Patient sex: M
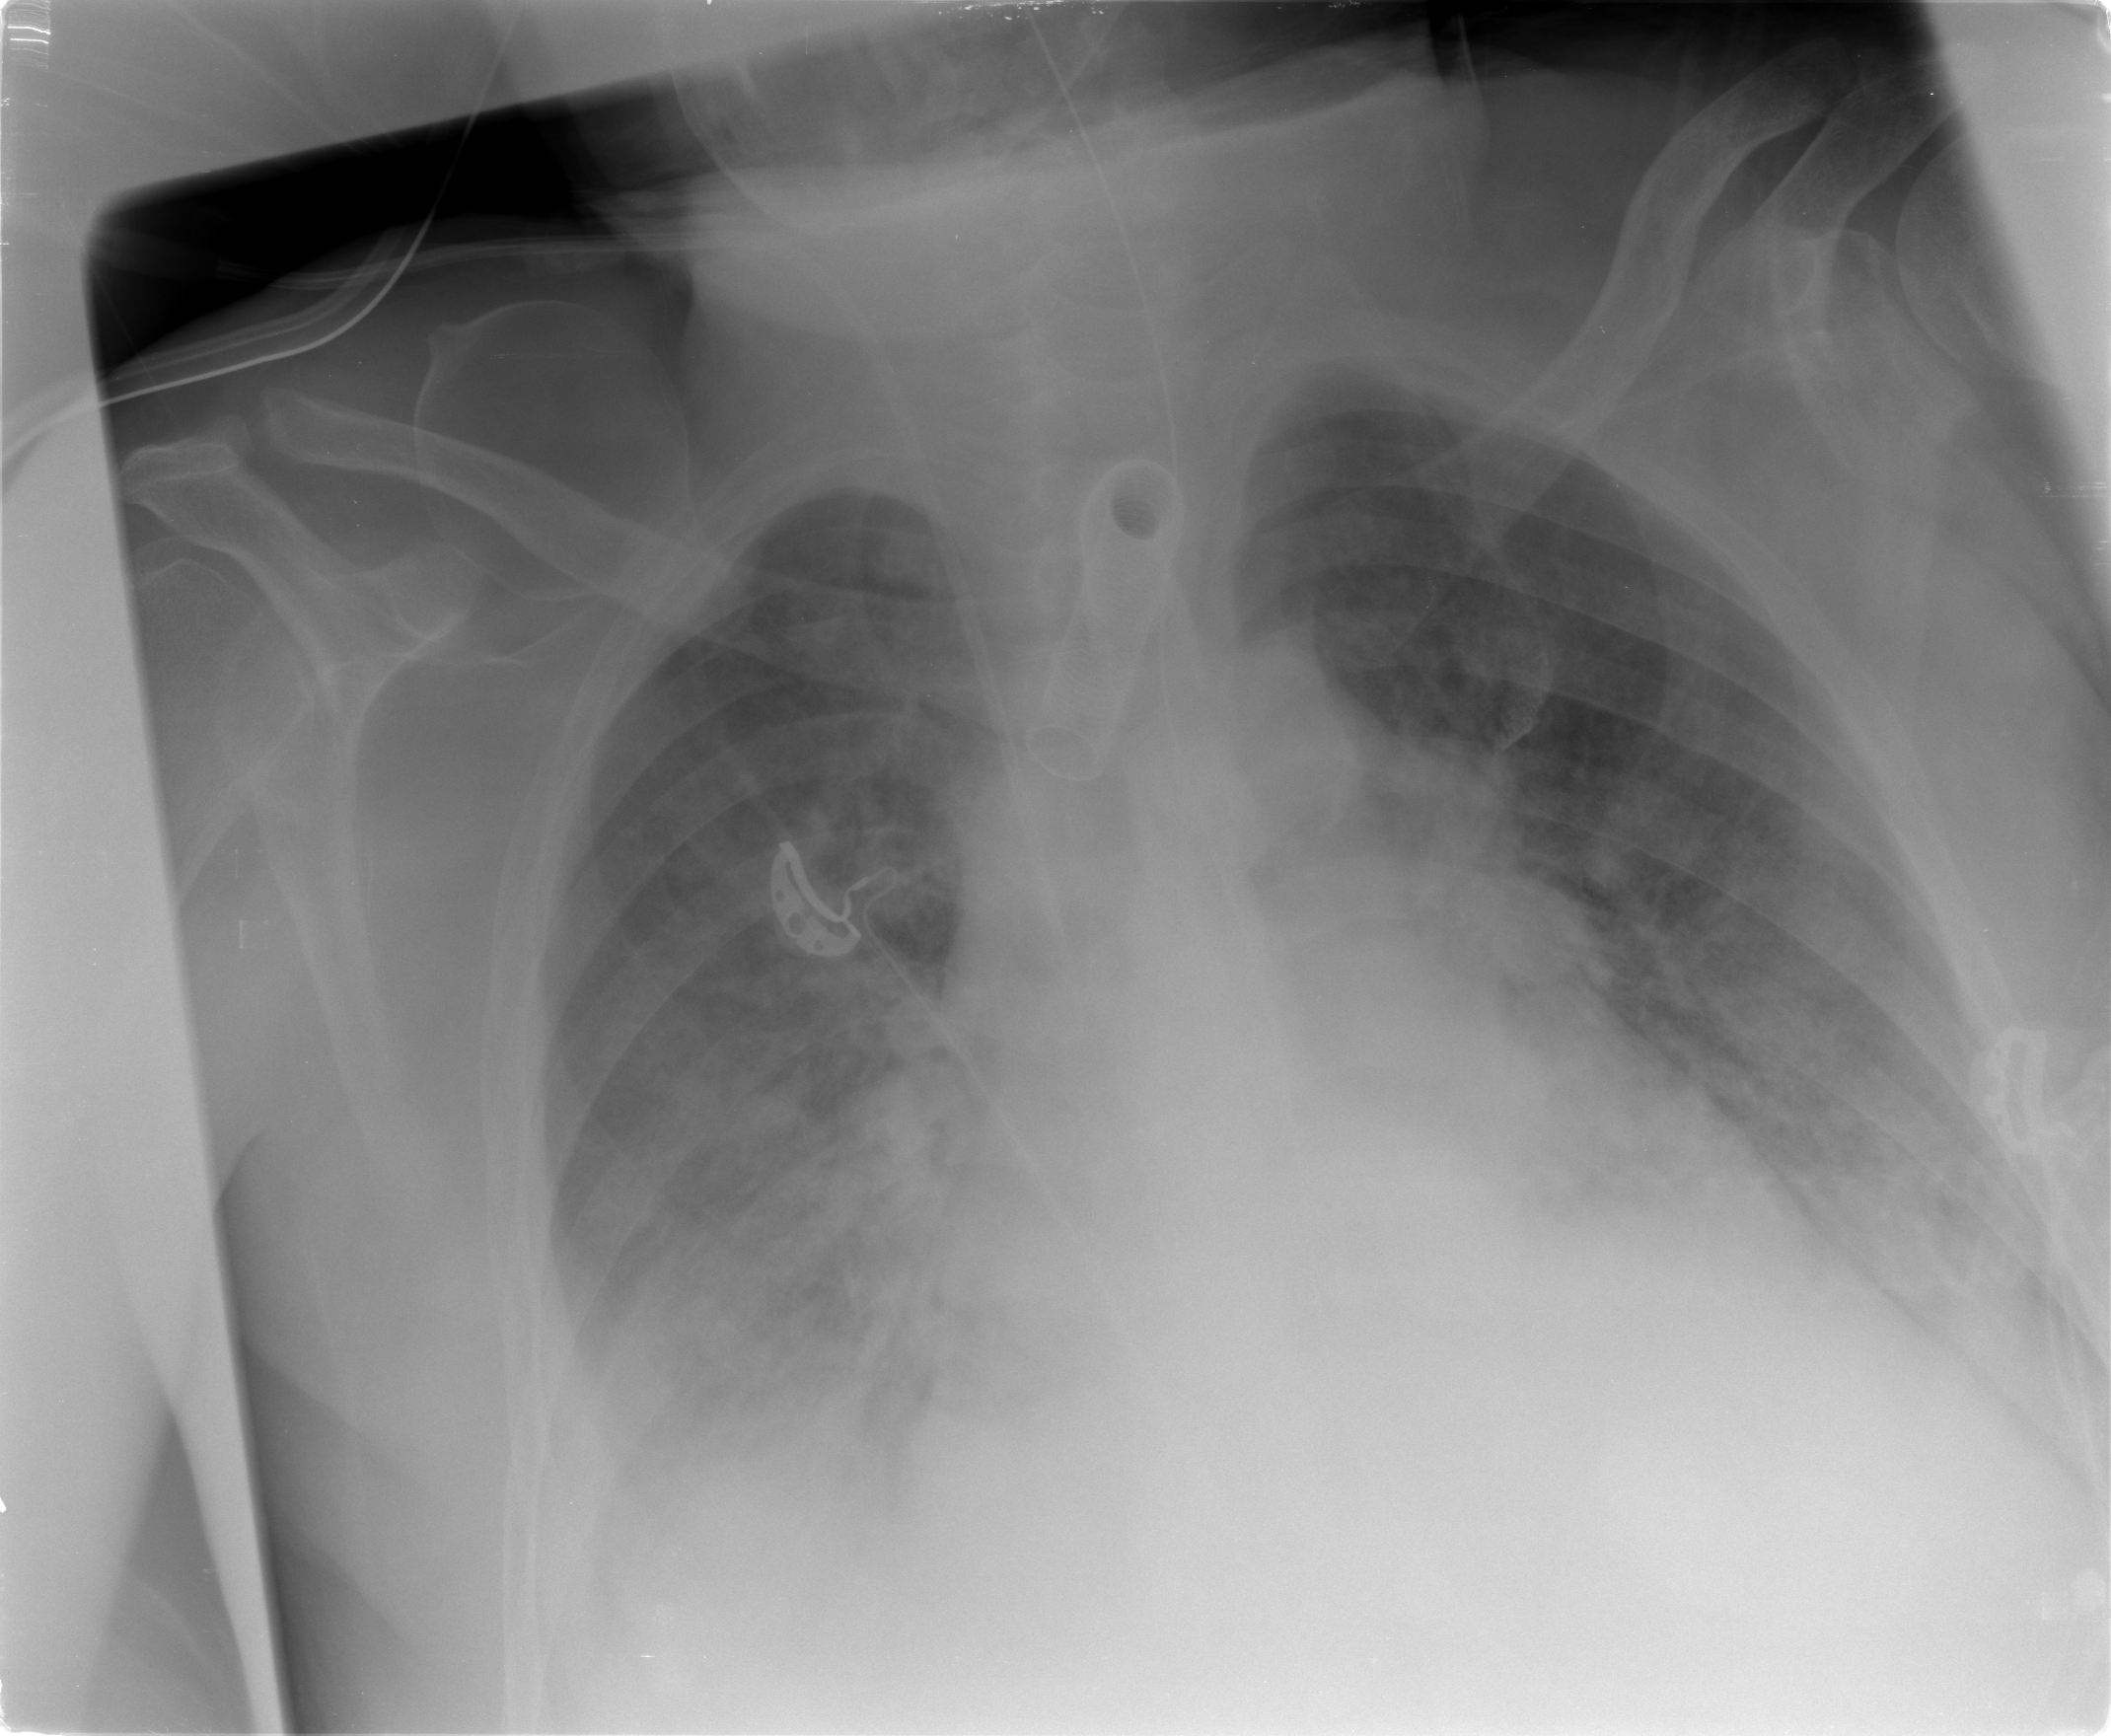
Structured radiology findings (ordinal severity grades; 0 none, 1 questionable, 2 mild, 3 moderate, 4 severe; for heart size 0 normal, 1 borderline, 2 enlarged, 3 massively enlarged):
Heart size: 2
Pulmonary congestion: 3
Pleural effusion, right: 3
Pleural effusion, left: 2
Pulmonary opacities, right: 2
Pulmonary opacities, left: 2
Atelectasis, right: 2
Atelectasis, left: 2